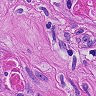
Metastatic tissue present: yes